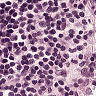
Metastatic tissue present: no